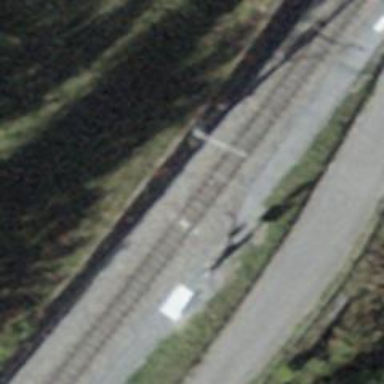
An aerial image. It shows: Railway signal.